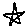
Label: star